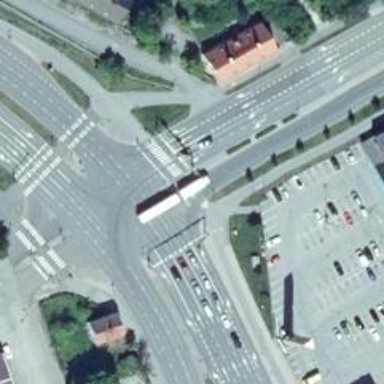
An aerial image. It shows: Crossing on asphalt cycleway.